Question: Given:
x = originX + radius * Cos(angle);
y = originY + radius * Sin(angle);
Why would the points not be evenly distributed around the edge of the circle?
Image of the result:

'''
class Circle
{
public Vector2 Origin { get; set; }
public float Radius { get; set; }
public List<Vector2> Points { get; set; }
private Texture2D _texture;
public Circle(float radius, Vector2 origin, ContentManager content)
{
Radius = radius;
Origin = origin;
_texture = content.Load<Texture2D>("pixel");
Points = new List<Vector2>();
//i = angle
for (int i = 0; i < 360; i++)
{
float x = origin.X + radius * (float)Math.Cos(i);
float y = origin.Y + radius * (float)Math.Sin(i);
Points.Add(new Vector2(x, y));
}
}
public void Draw(SpriteBatch spriteBatch)
{
for (int i = 0; i < Points.Count; i++)
spriteBatch.Draw(_texture, Points[i], new Rectangle(0, 0, _texture.Width, _texture.Height), Color.Red);
}
}
'''
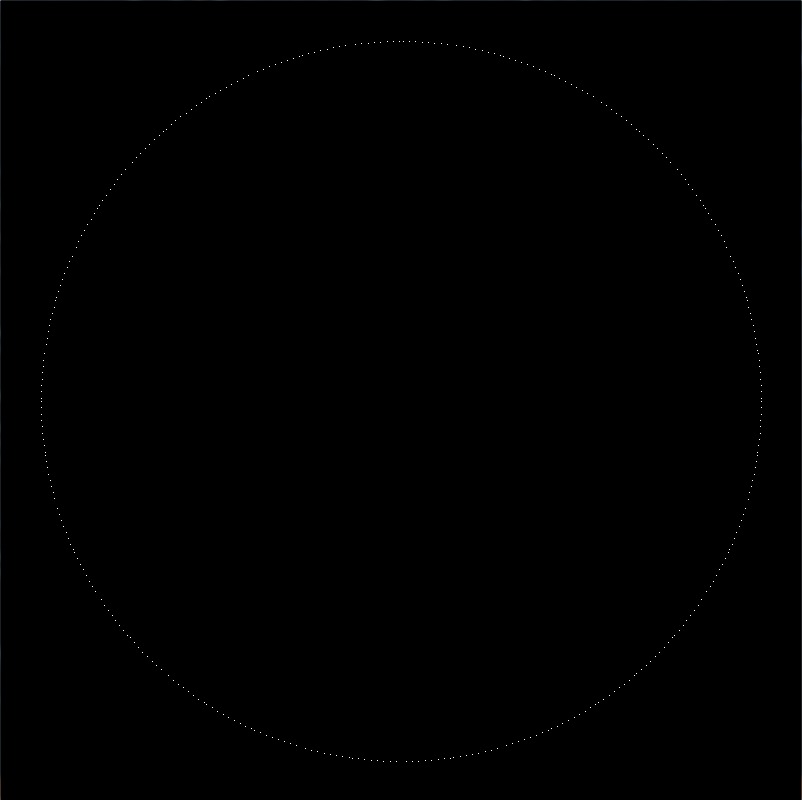
Answer: Math.Cos and Math.Sin take the angle in radians as opposed to degrees, your code should be:
'''
float x = origin.X + radius * (float)Math.Cos(i*Math.PI/180.0);
float y = origin.Y + radius * (float)Math.Sin(i*Math.PI/180.0);
'''